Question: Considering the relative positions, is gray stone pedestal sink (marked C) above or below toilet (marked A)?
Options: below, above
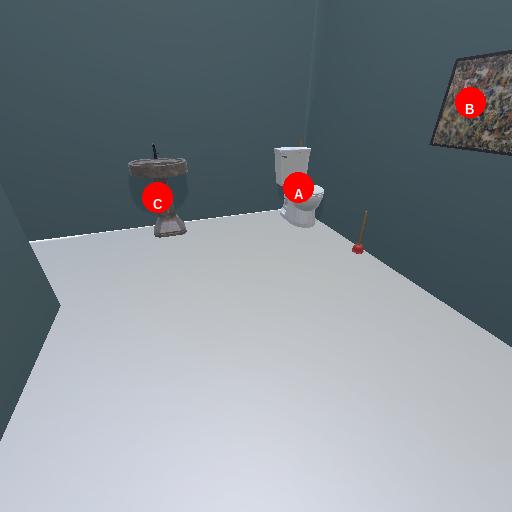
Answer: below